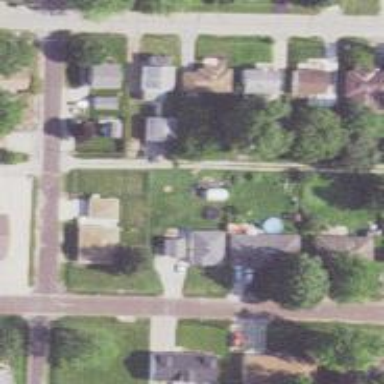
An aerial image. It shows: Alley classified as service road.